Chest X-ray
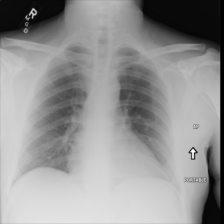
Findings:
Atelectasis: negative
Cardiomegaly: positive
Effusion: negative
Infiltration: negative
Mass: negative
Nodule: negative
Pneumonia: negative
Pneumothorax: negative
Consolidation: negative
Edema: negative
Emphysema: negative
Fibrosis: negative
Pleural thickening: negative
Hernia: negative